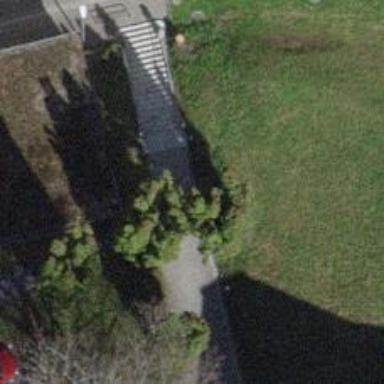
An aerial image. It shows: Stone steps on the road.